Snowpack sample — Buffalo Mountain, Silverthorne, Colorado, USA (1/25/25, 10:11 AM MST)
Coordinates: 39.6222, -106.1139
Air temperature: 22 °F
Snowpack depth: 110 cm
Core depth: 30 cm
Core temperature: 42.8 °F
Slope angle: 12°, slope face: 102°
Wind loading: high
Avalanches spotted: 0
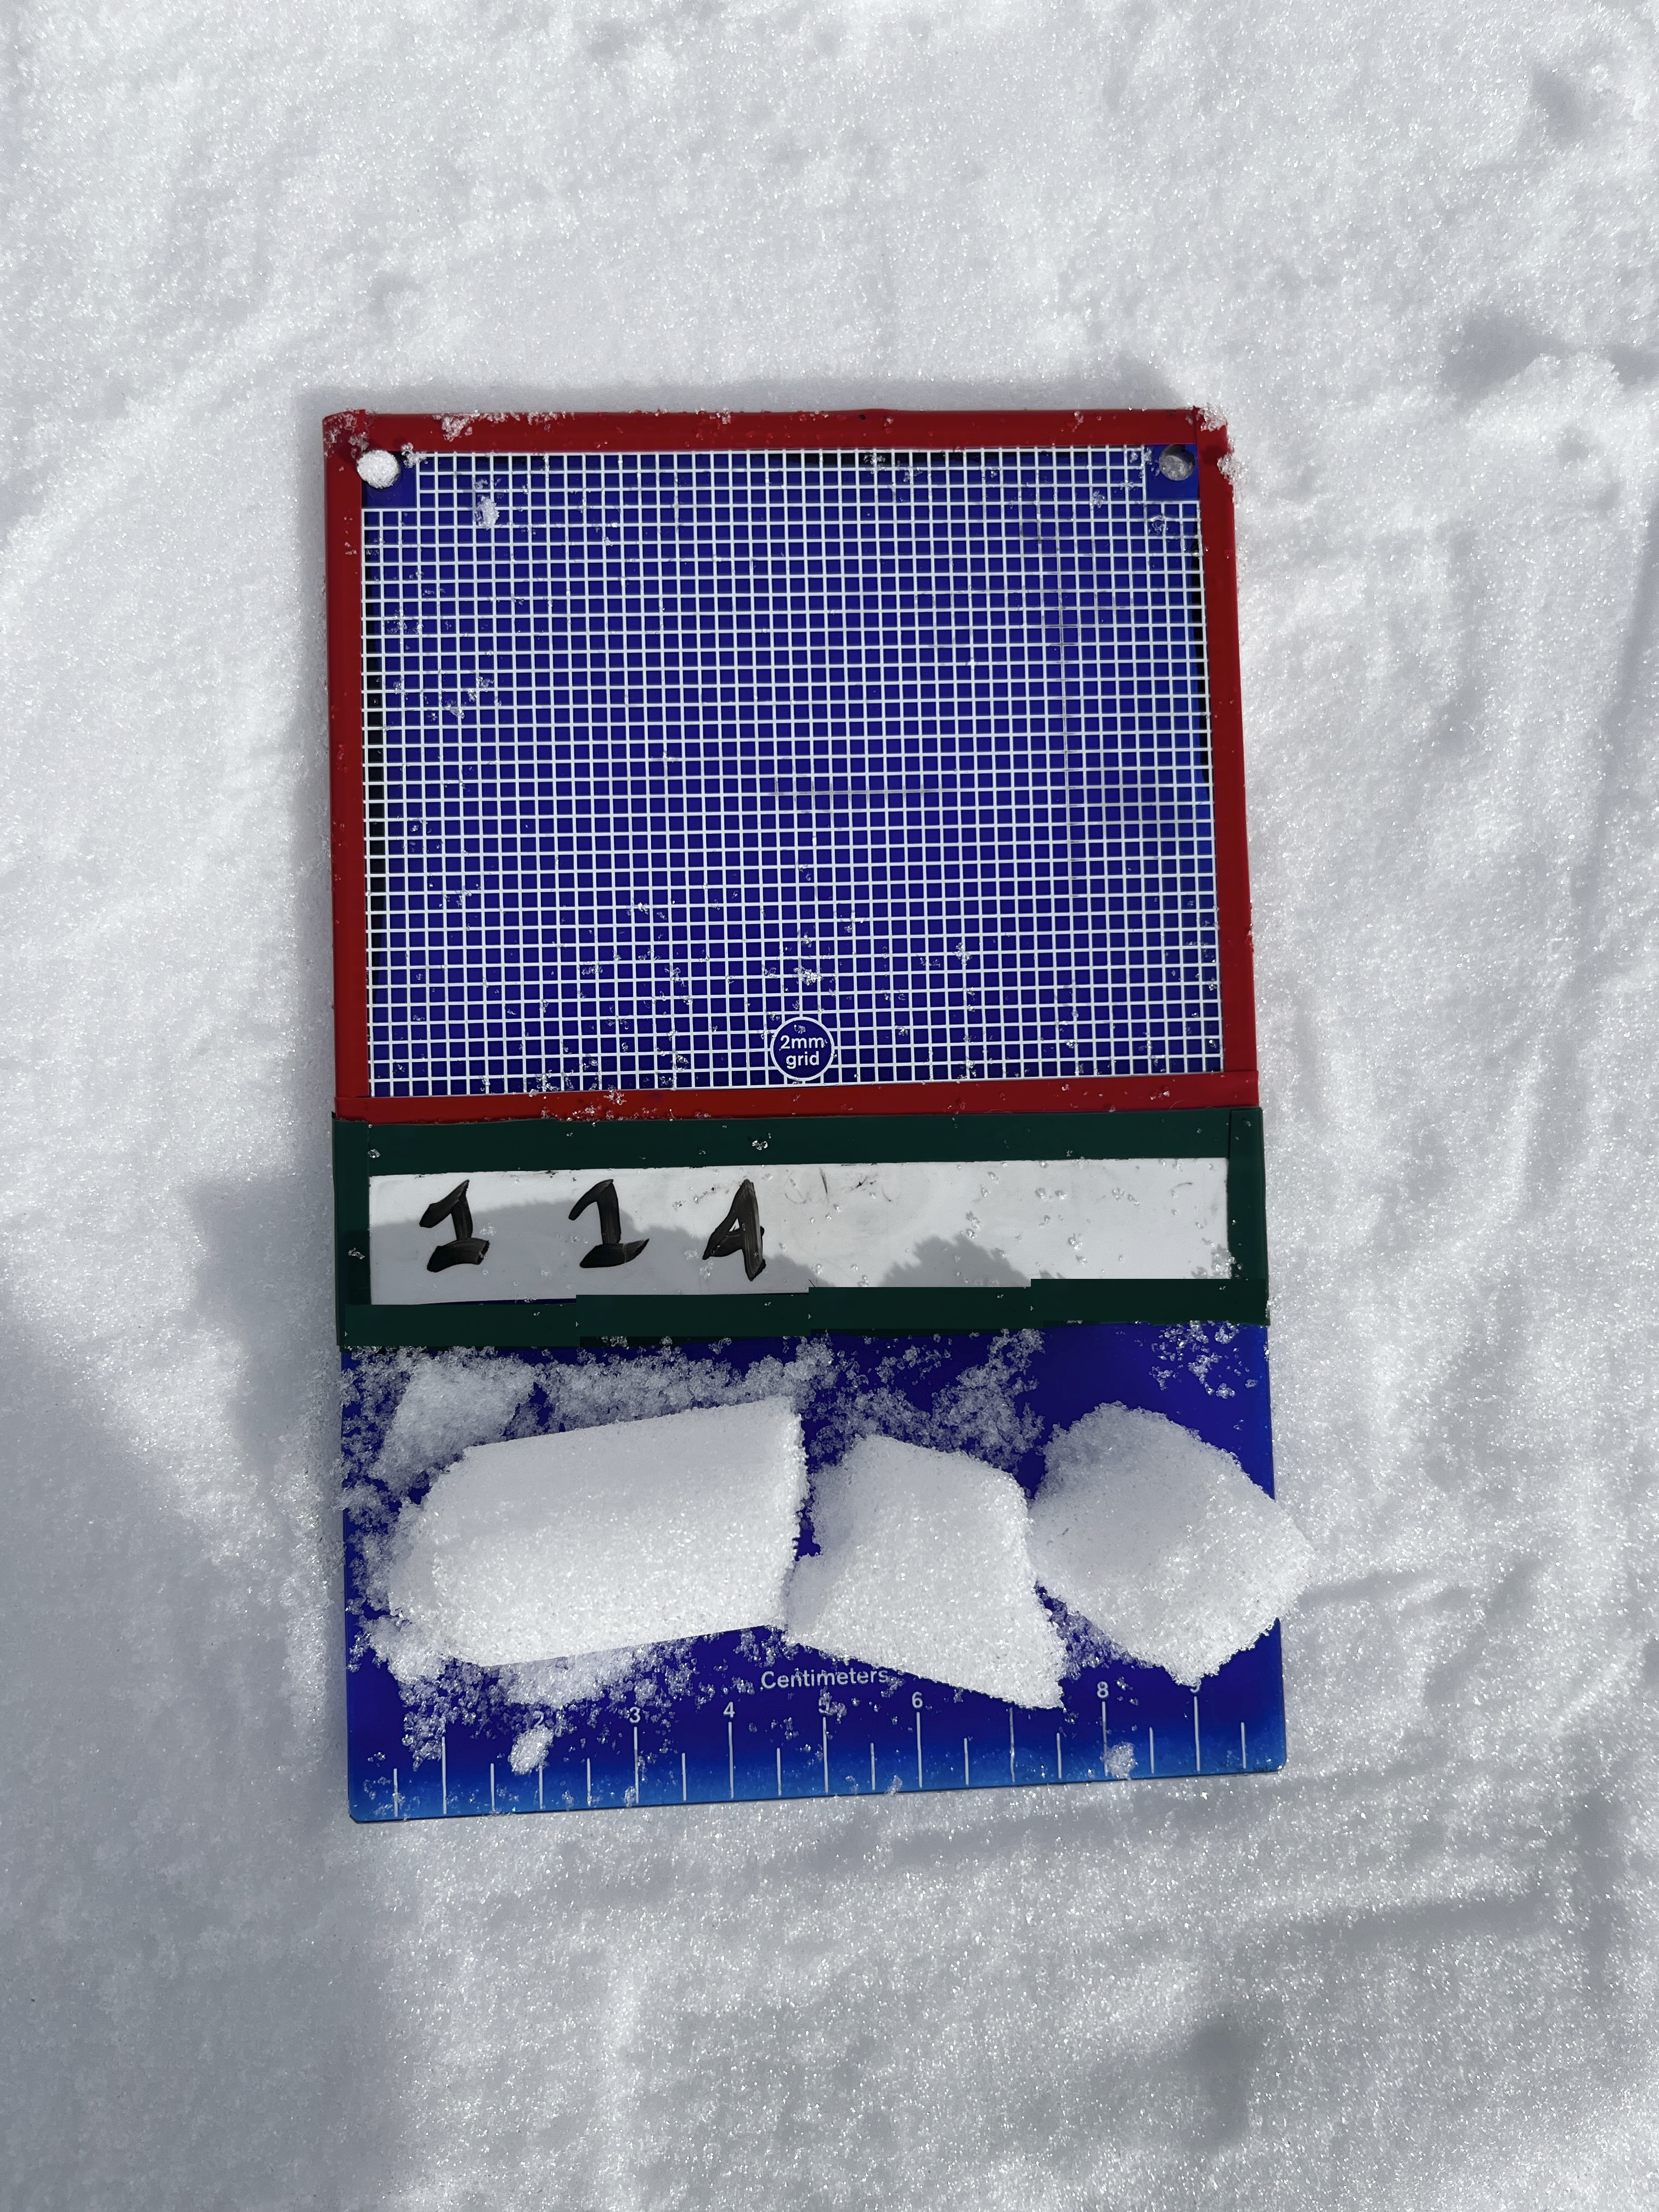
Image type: crystal_card
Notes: No avalanches nearby, collected on the outskirts of a fire break 15 meters from the treeline, on way to Buffalo and Red Mountain